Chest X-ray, AP view. Patient: 2 years old, sex M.
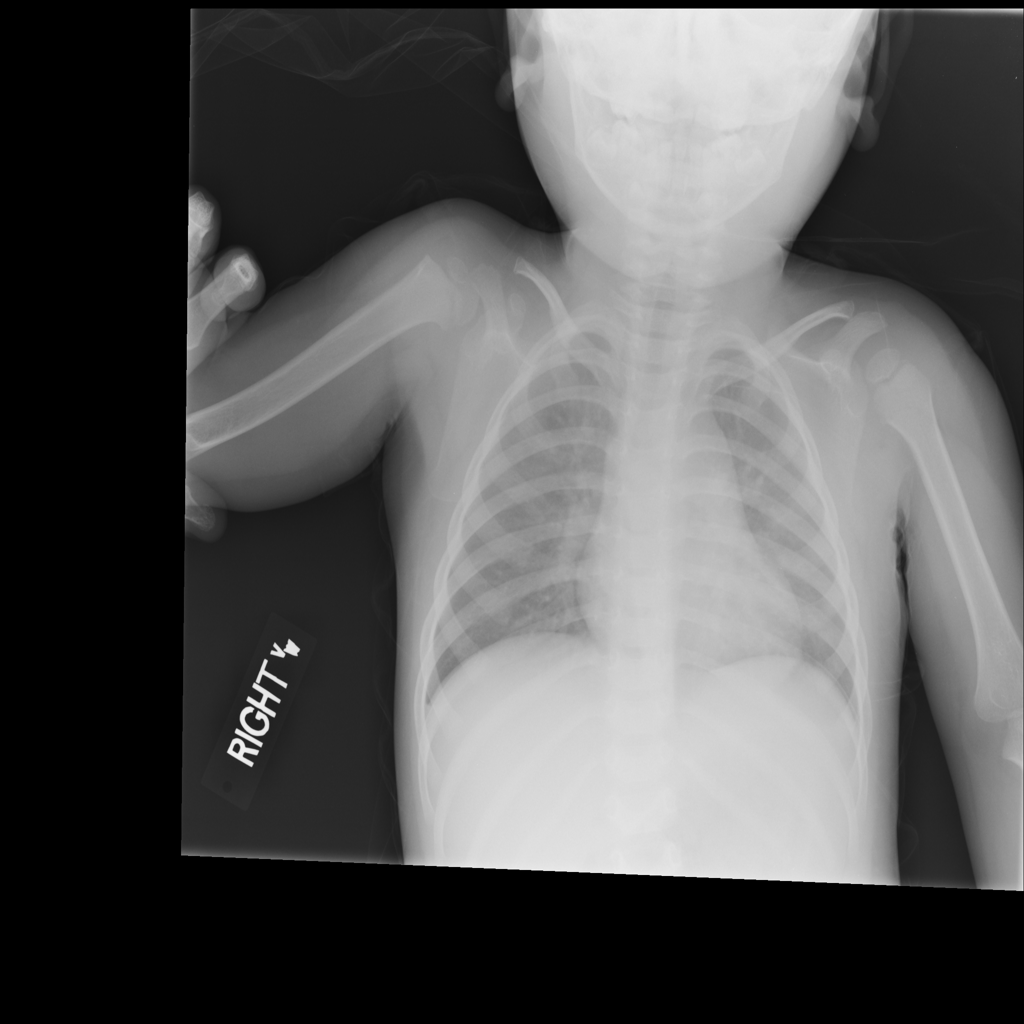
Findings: No Finding